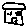
Label: house